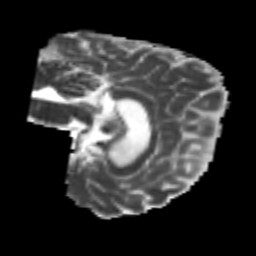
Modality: MD
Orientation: sagittal
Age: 22
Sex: male
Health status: healthy
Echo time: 0.074 s